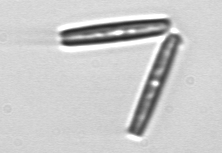
Label: Thalassionema